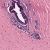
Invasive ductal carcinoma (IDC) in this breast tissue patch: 0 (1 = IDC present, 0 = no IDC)